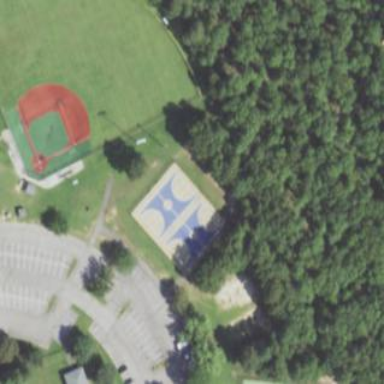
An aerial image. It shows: Basketball court in the leisure land pitch.